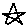
Label: star